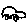
Label: car